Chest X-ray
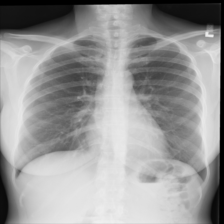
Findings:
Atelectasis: negative
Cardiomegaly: negative
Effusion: negative
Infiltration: negative
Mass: negative
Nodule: negative
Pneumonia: negative
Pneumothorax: negative
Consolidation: negative
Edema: negative
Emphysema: negative
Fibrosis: negative
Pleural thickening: negative
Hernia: negative